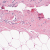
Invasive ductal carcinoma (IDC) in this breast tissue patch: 0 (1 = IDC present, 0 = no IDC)